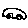
Label: car